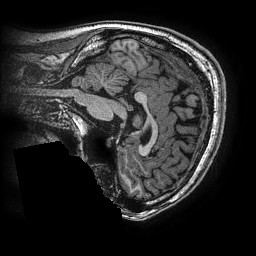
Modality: T1w
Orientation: sagittal
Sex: male
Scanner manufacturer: ge
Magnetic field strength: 3 T
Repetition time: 0.0077 s
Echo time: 0.003436 s